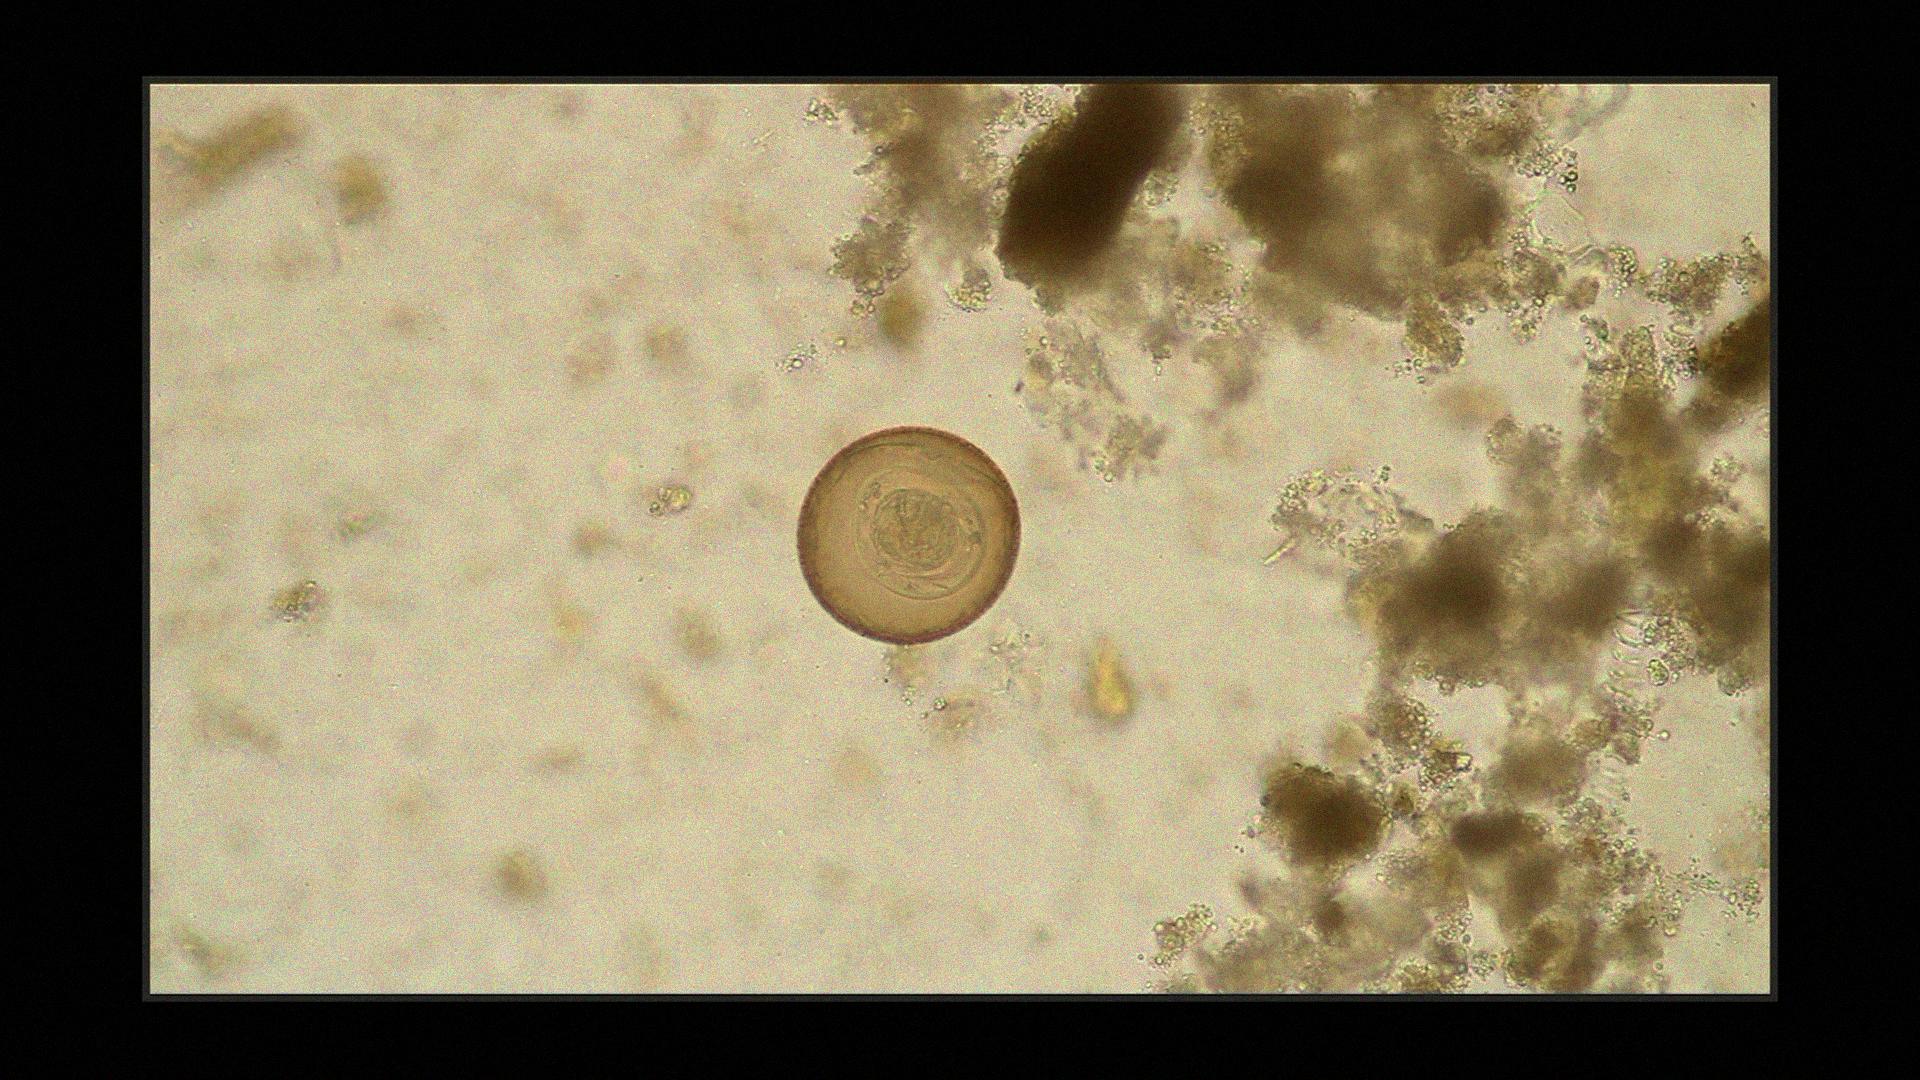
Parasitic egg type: Hymenolepis diminuta